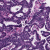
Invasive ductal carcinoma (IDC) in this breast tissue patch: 0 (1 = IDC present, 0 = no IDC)